Question: I'm drawing a graph where there is a dot at each graph point:

To draw the graph line I'm using UIBezierPath:moveToPoint: and to draw the dots I'm drawing two circles at each point using UIBezierPath:makeCircleAtLocation:.
How can I remove the graph line where it passes through each dot? So that the dot is just pure white inside?
TIA
The code:
'''
- (void) addDotAtLocation:(CGPoint)location radius:(CGFloat)radius withInnerColor: (UIColor*) innerColor andOuterColor: (UIColor*) outerColor
{
[outerColor setFill];
UIBezierPath *circle = [self makeCircleAtLocation:location radius:5.0f];
[circle fill];
[innerColor setFill];
circle = [self makeCircleAtLocation:location radius:4.0f];
[circle fill];
}
- (UIBezierPath *) makeCircleAtLocation:(CGPoint)location radius:(CGFloat)radius
{
UIBezierPath *path = [UIBezierPath bezierPath];
[path addArcWithCenter:location
radius:radius
startAngle:0.0
endAngle:M_PI * 2.0
clockwise:YES];
return path;
}
UIBezierPath *barGraph = [UIBezierPath bezierPath];
CGPoint plotPoint = ...
[barGraph moveToPoint:plotPoint];
for (int ii = 1; ii < [self.testData count]; ++ii)
{
dataPoint = self.testData[ii];
x = [self convertTimeToXPoint:dataPoint.time];
y = [self convertDataToYPoint:dataPoint.dataUsage];
plotPoint = CGPointMake(x, y);
[barGraph addLineToPoint:plotPoint];
[self addDotAtLocation:plotPoint radius:5.0 withInnerColor:[UIColor whiteColor] andOuterColor:[UIColor blackColor]];
}
'''
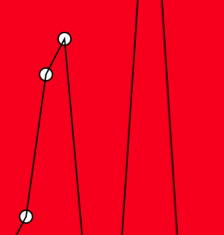
Answer: Try to distinguish in your mind between a bezier path (it's just a path) and the path (stroking and/or filling). The order in which you is the "layering" order. So you want to your graph lines - of your graph lines - first, and then and only then you want to your circles.
That is not what you are doing now. You are the graph bezier path first, but then you are your circles and only you stroke the graph path so of course it ends up "in front".
So, here's your code (condensed for clarity):
'''
UIBezierPath *barGraph = [UIBezierPath bezierPath];
[barGraph moveToPoint:plotPoint]; // this does NOT draw
for (int ii = 1; ii < [self.testData count]; ++ii)
{
// ...
[barGraph addLineToPoint:plotPoint]; // this does NOT draw
[self addDotAtLocation:...]]; // THIS DRAWS!
}
// and you see we still have not drawn any of the graph lines yet
'''
Thus you are clearly drawing in the opposite of the order you desire.